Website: lowes
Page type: customer-info-address
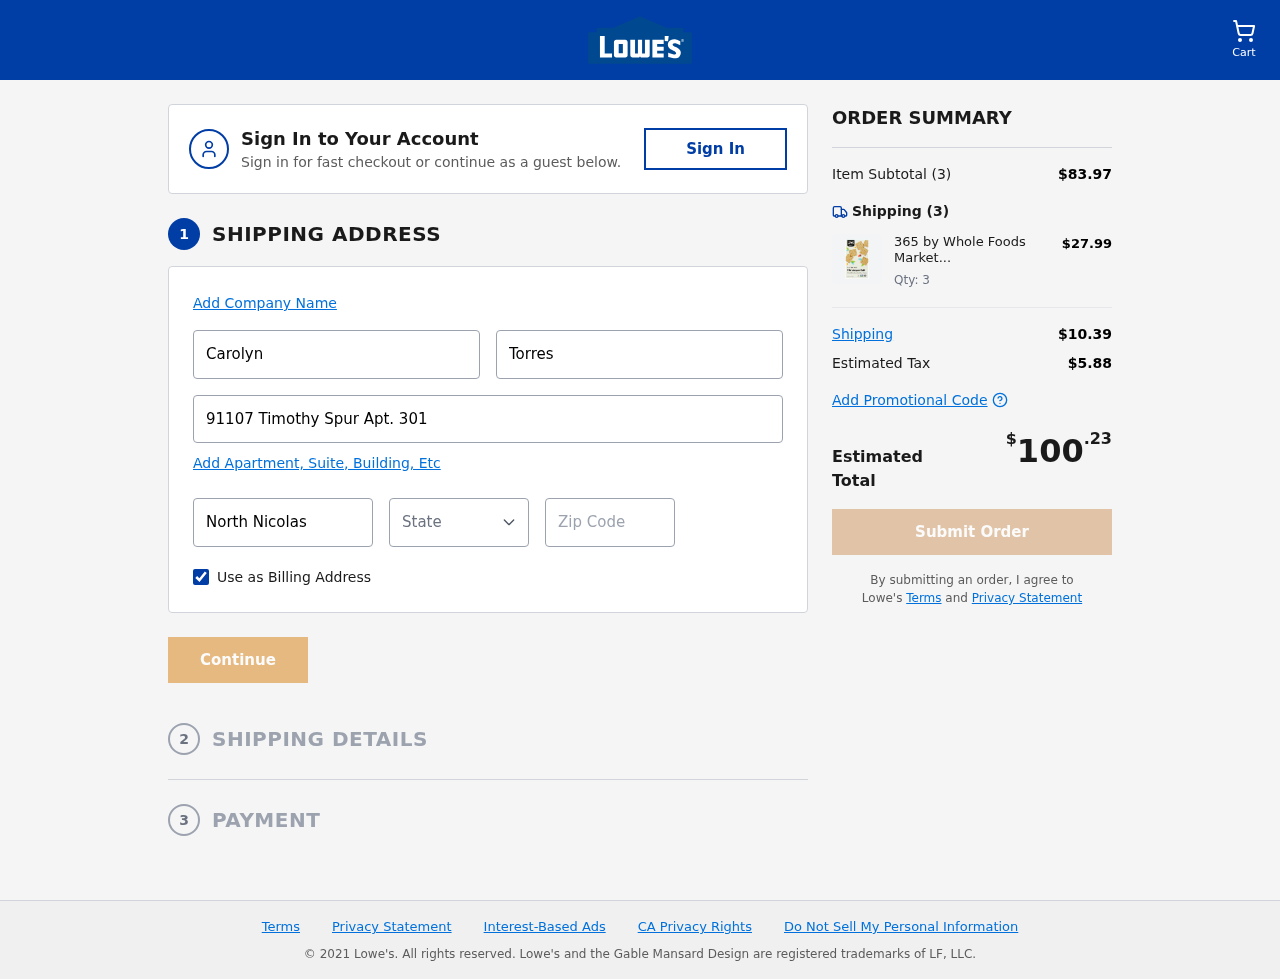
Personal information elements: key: PII_CITY
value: North Nicolas
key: PII_FIRSTNAME
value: Carolyn
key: PII_LASTNAME
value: Torres
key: PII_POSTCODE
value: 69397
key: PII_STATE_ABBR
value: IL
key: PII_STREET
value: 91107 Timothy Spur Apt. 301
Product elements: key: PRODUCT1_NAME
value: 365 by Whole Foods Market, Gluten Free Almond & Sunflower Seed Flour Crackers, Himalayan Salt, 4 Oun
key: PRODUCT1_PRICE
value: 27.99
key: PRODUCT1_QUANTITY
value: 3
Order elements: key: ORDER_NUM_ITEMS
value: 3
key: ORDER_SUBTOTAL
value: $83.97
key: ORDER_NUM_ITEMS2
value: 3
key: ORDER_SHIPPING_COST
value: $10.39
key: ORDER_TAX
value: $5.88
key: ORDER_TOTAL
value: $100.23